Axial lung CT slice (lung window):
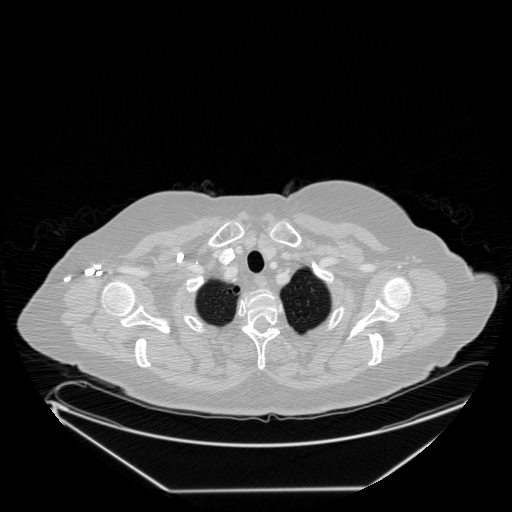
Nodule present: no